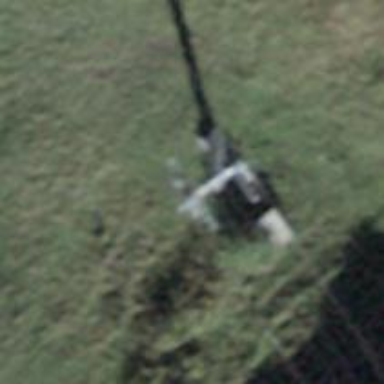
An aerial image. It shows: Pylon used for aerialway.